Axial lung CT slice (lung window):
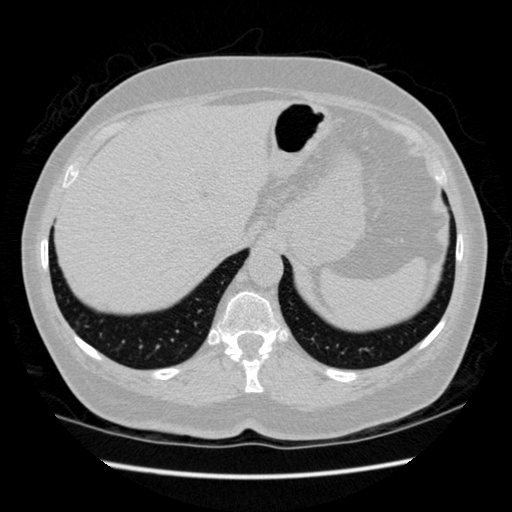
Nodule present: no